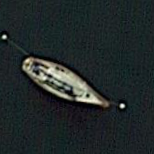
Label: Civil_yacht